Question: I have a DIV and it is rotated by:
'''
transform: rotate(-5deg);
-ms-transform: rotate(-5deg);
-webkit-transform: rotate(-5deg);
'''
It's good there, but when I add
'''
-webkit-backface-visibility: hidden;
'''
It shos these white dots..
Any ideas? - thanks!

DEMO: <URL>
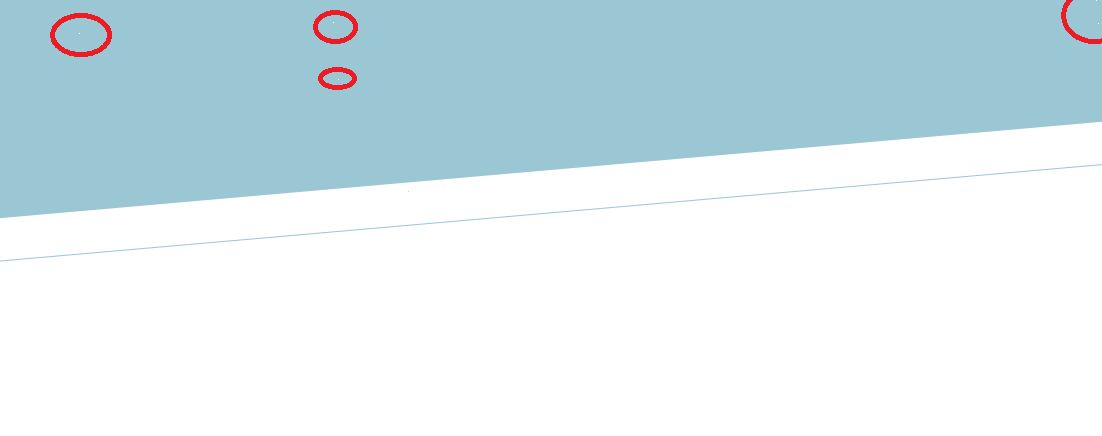
Answer: You're already well aware that the dots are caused by the '-webkit-backface-visibility' property. This appears to be a bug in Chrome v26- (just checked this myself, the issue is still present in v27 on Windows 7).
The simple for this involves replacing:
'''
* {
margin:0;
padding:0;
transform: translate3d(0,0,0);
}
'''
With:
'''
* {
margin:0;
padding:0;
transform: translate3d(0,0,0);
}
#nav, #topp, #footer {
-webkit-backface-visibility: hidden;
}
'''
This simply removes the '-webkit-backface-visibility' property from your '#top' and '#foo' elements - which doesn't appear to cause any harm.
Here is a <URL> of this where I've made the background of the header and footer black to make it easier to see that the dots are no longer there at all.
---
As a side note, you should always put vendor prefixes before the real CSS properties. Instead of putting '-ms-transform' and '-webkit-transform' 'transform', you should put them before:
'''
-ms-transform: rotate(-5deg);
-webkit-transform: rotate(-5deg);
transform: rotate(-5deg);
'''